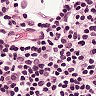
Metastatic tissue present: no